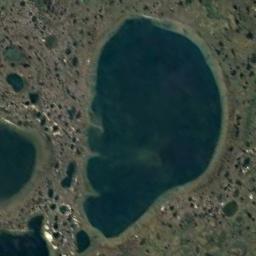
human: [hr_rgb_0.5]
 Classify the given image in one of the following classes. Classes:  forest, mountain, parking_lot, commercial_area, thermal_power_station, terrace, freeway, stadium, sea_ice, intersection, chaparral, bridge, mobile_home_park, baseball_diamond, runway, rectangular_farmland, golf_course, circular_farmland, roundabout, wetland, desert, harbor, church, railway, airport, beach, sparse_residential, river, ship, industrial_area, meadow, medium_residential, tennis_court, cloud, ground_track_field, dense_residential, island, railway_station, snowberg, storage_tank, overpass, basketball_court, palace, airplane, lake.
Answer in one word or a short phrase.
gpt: lake